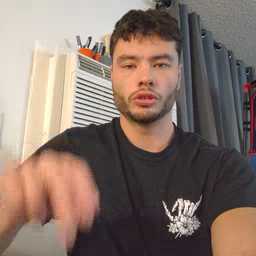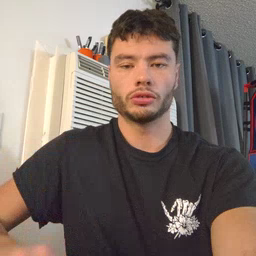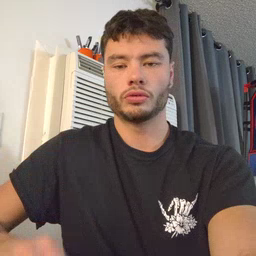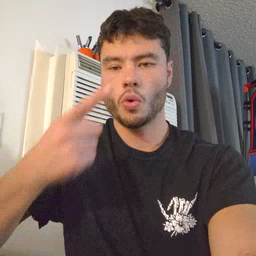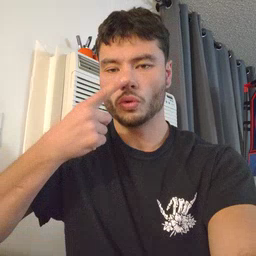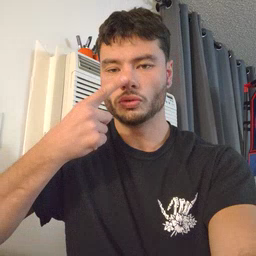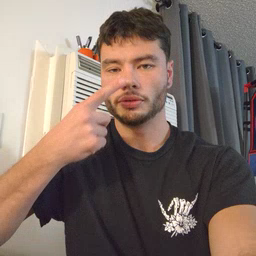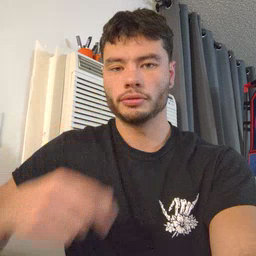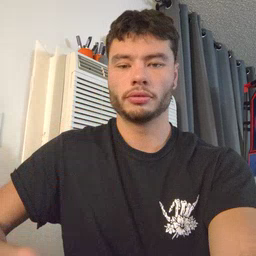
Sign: nose